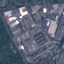
Label: Industrial